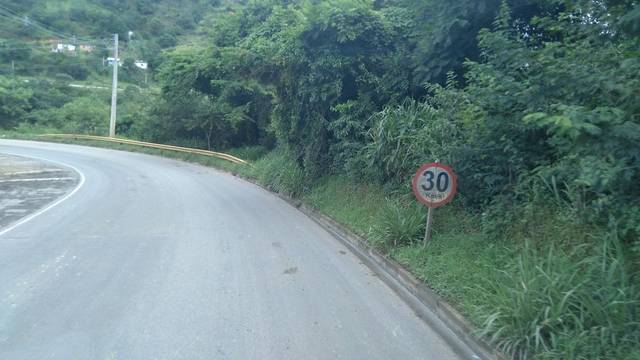
Region: Brazil
Coordinates: -19.861, -43.851